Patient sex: M
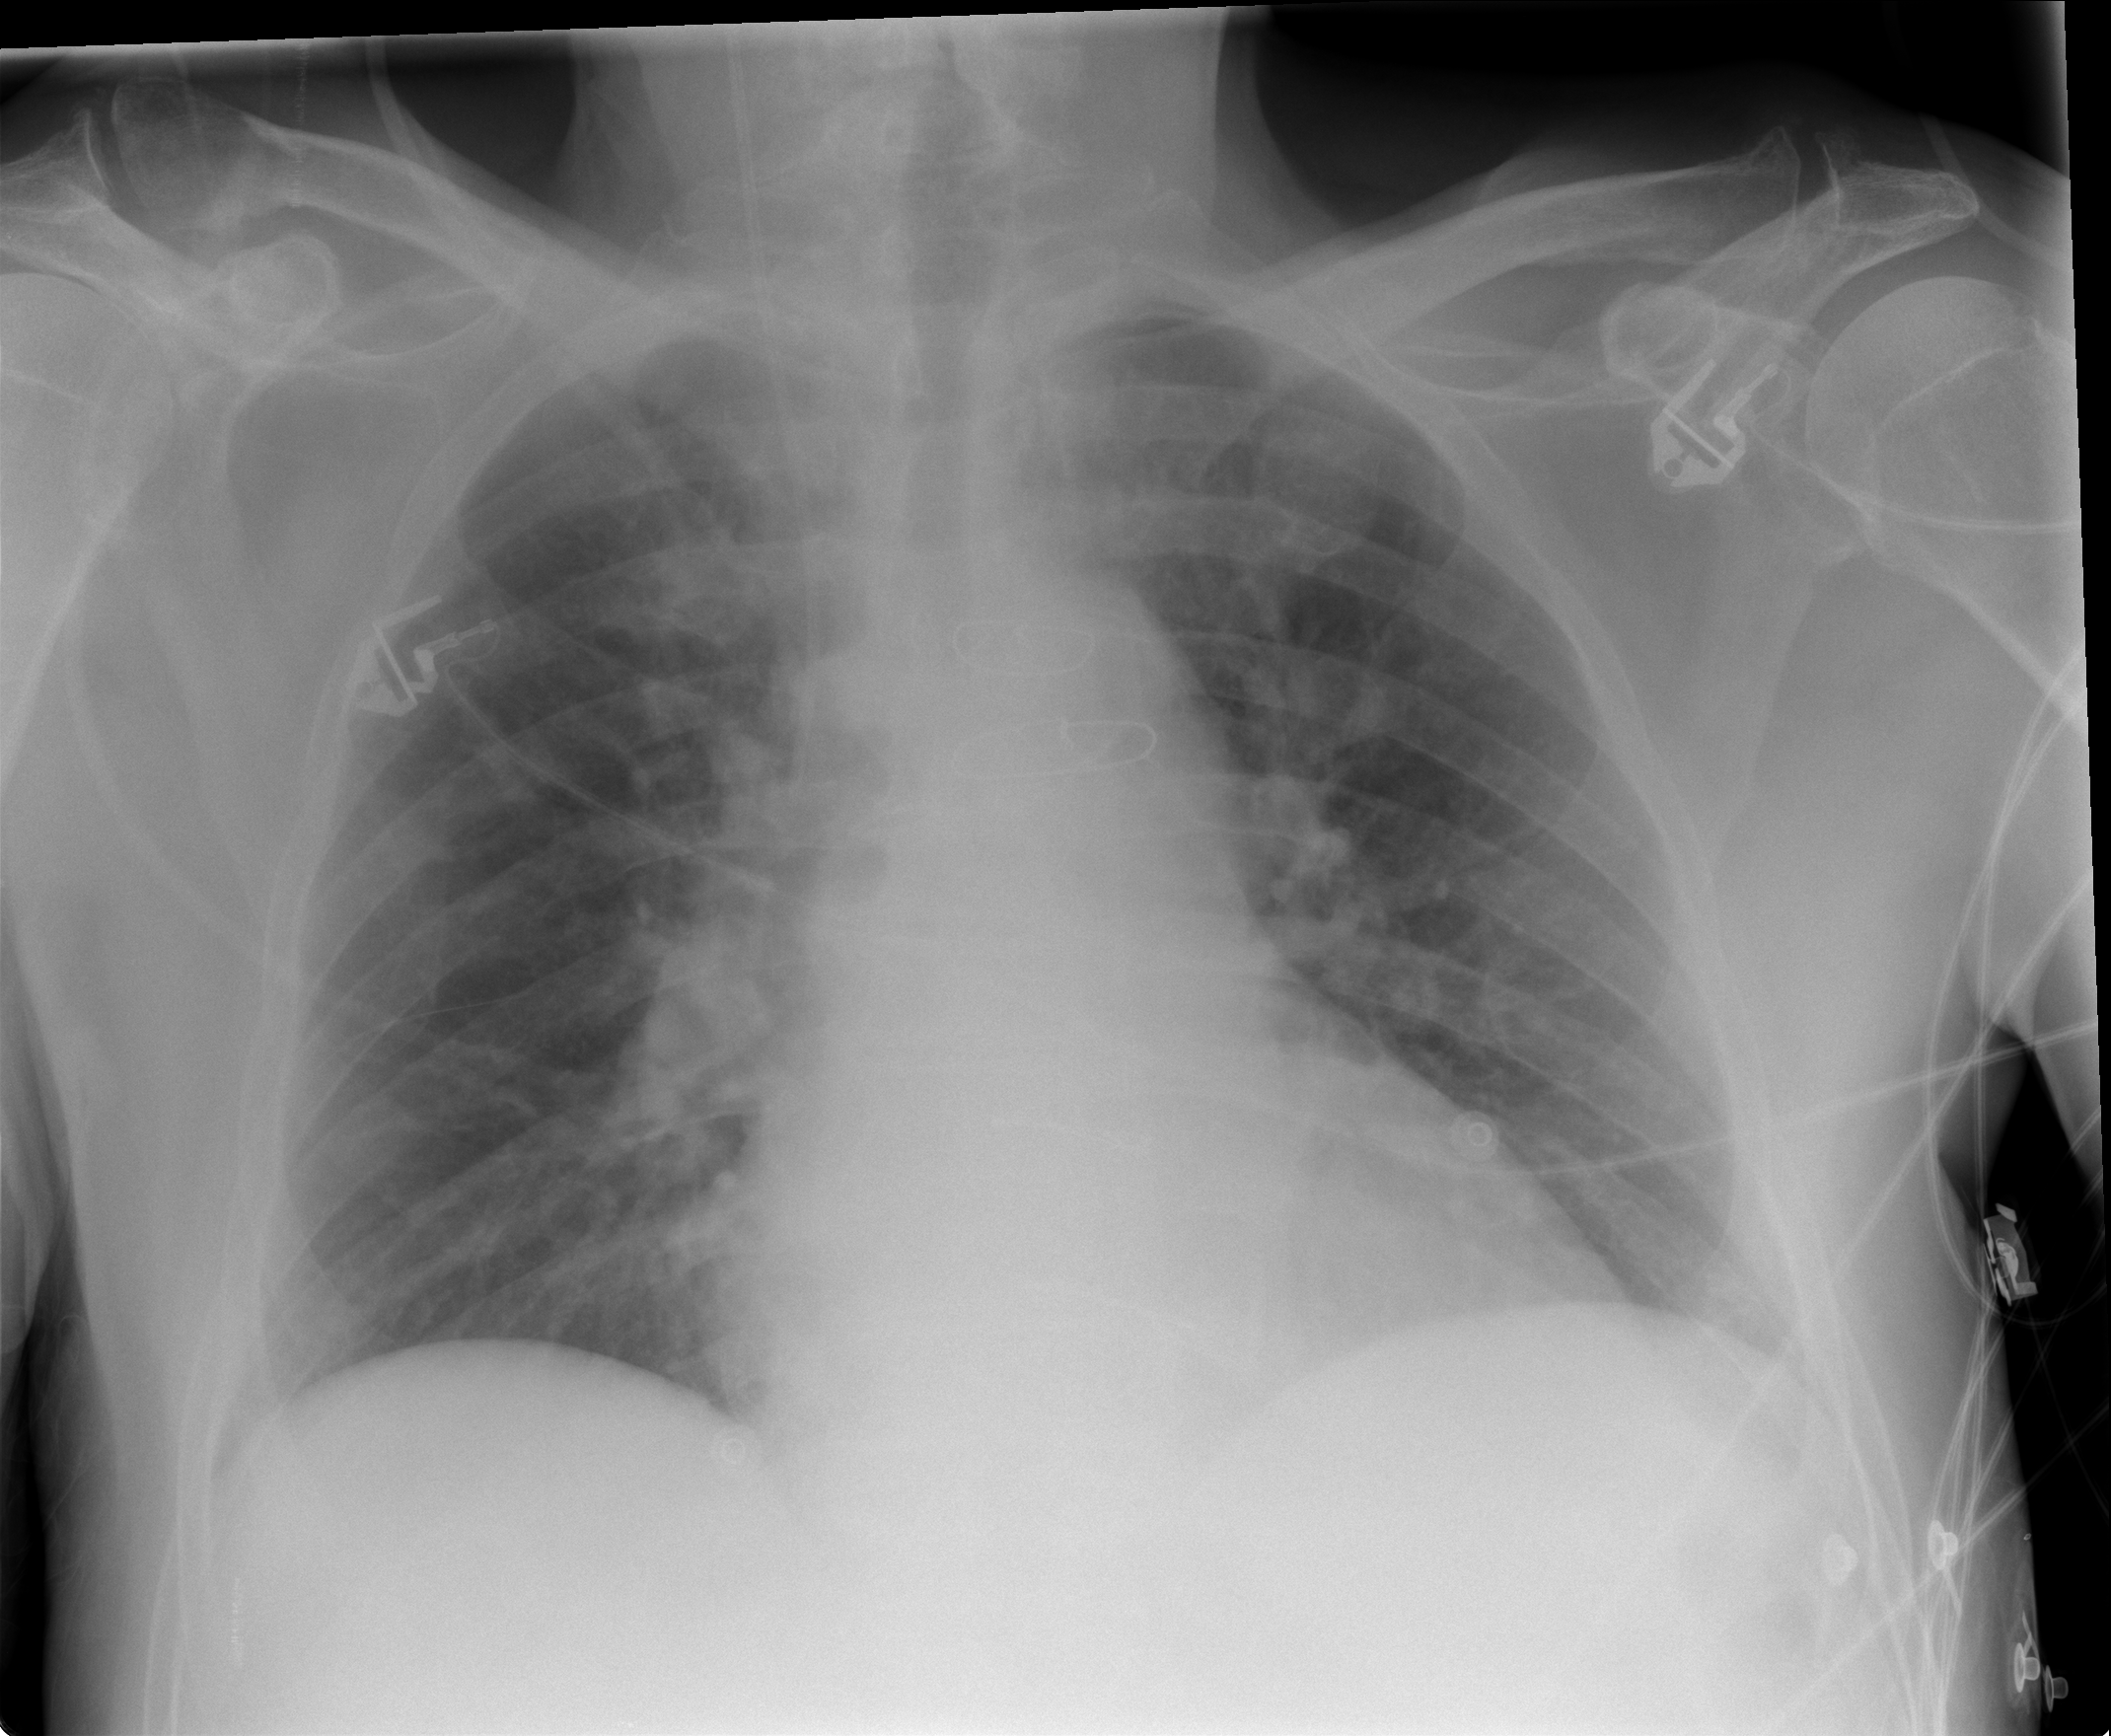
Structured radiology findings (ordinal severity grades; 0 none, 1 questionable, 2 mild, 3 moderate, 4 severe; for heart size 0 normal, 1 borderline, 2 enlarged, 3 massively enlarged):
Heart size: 0
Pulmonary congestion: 2
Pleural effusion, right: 0
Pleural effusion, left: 0
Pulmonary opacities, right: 0
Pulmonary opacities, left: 0
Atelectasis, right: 0
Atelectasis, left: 0